This plot shows a bearing's acceleration signal over time (raw waveform). What is the most likely bearing condition (normal, inner_race, outer_race, ball)?
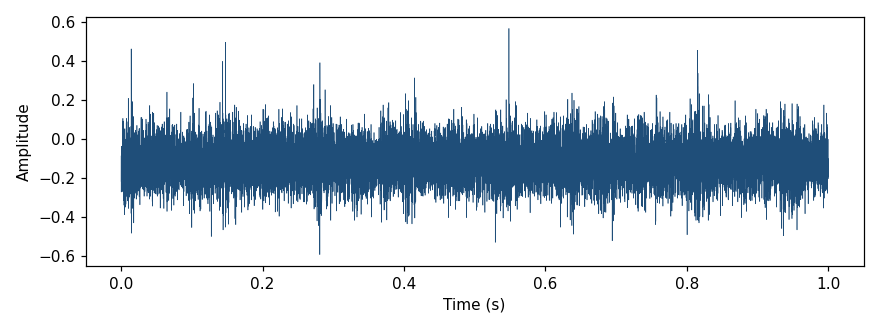
Answer: normal